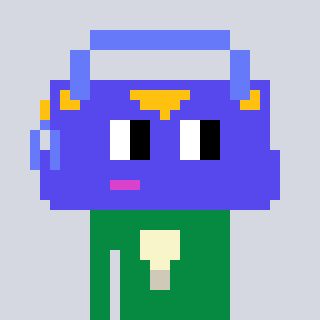
a pixel art character with square blue glasses, a bag-shaped head and a green-colored body on a cool background